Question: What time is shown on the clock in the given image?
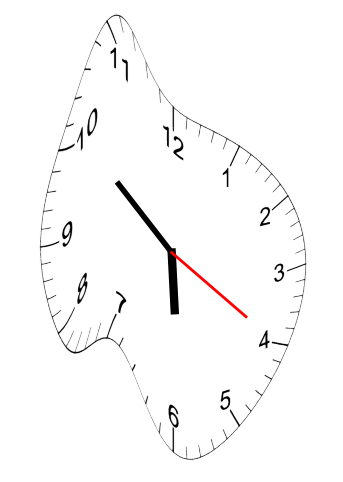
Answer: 05:51:20